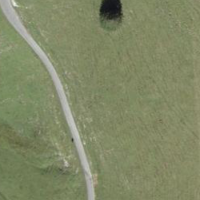
EUNIS habitat code: 23
Species observed at this site:
Pinguicula alpina
Chorthippus biguttulus